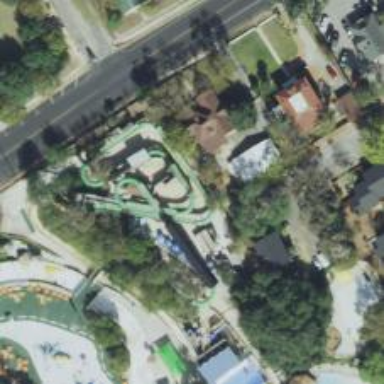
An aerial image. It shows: Water slide attraction.